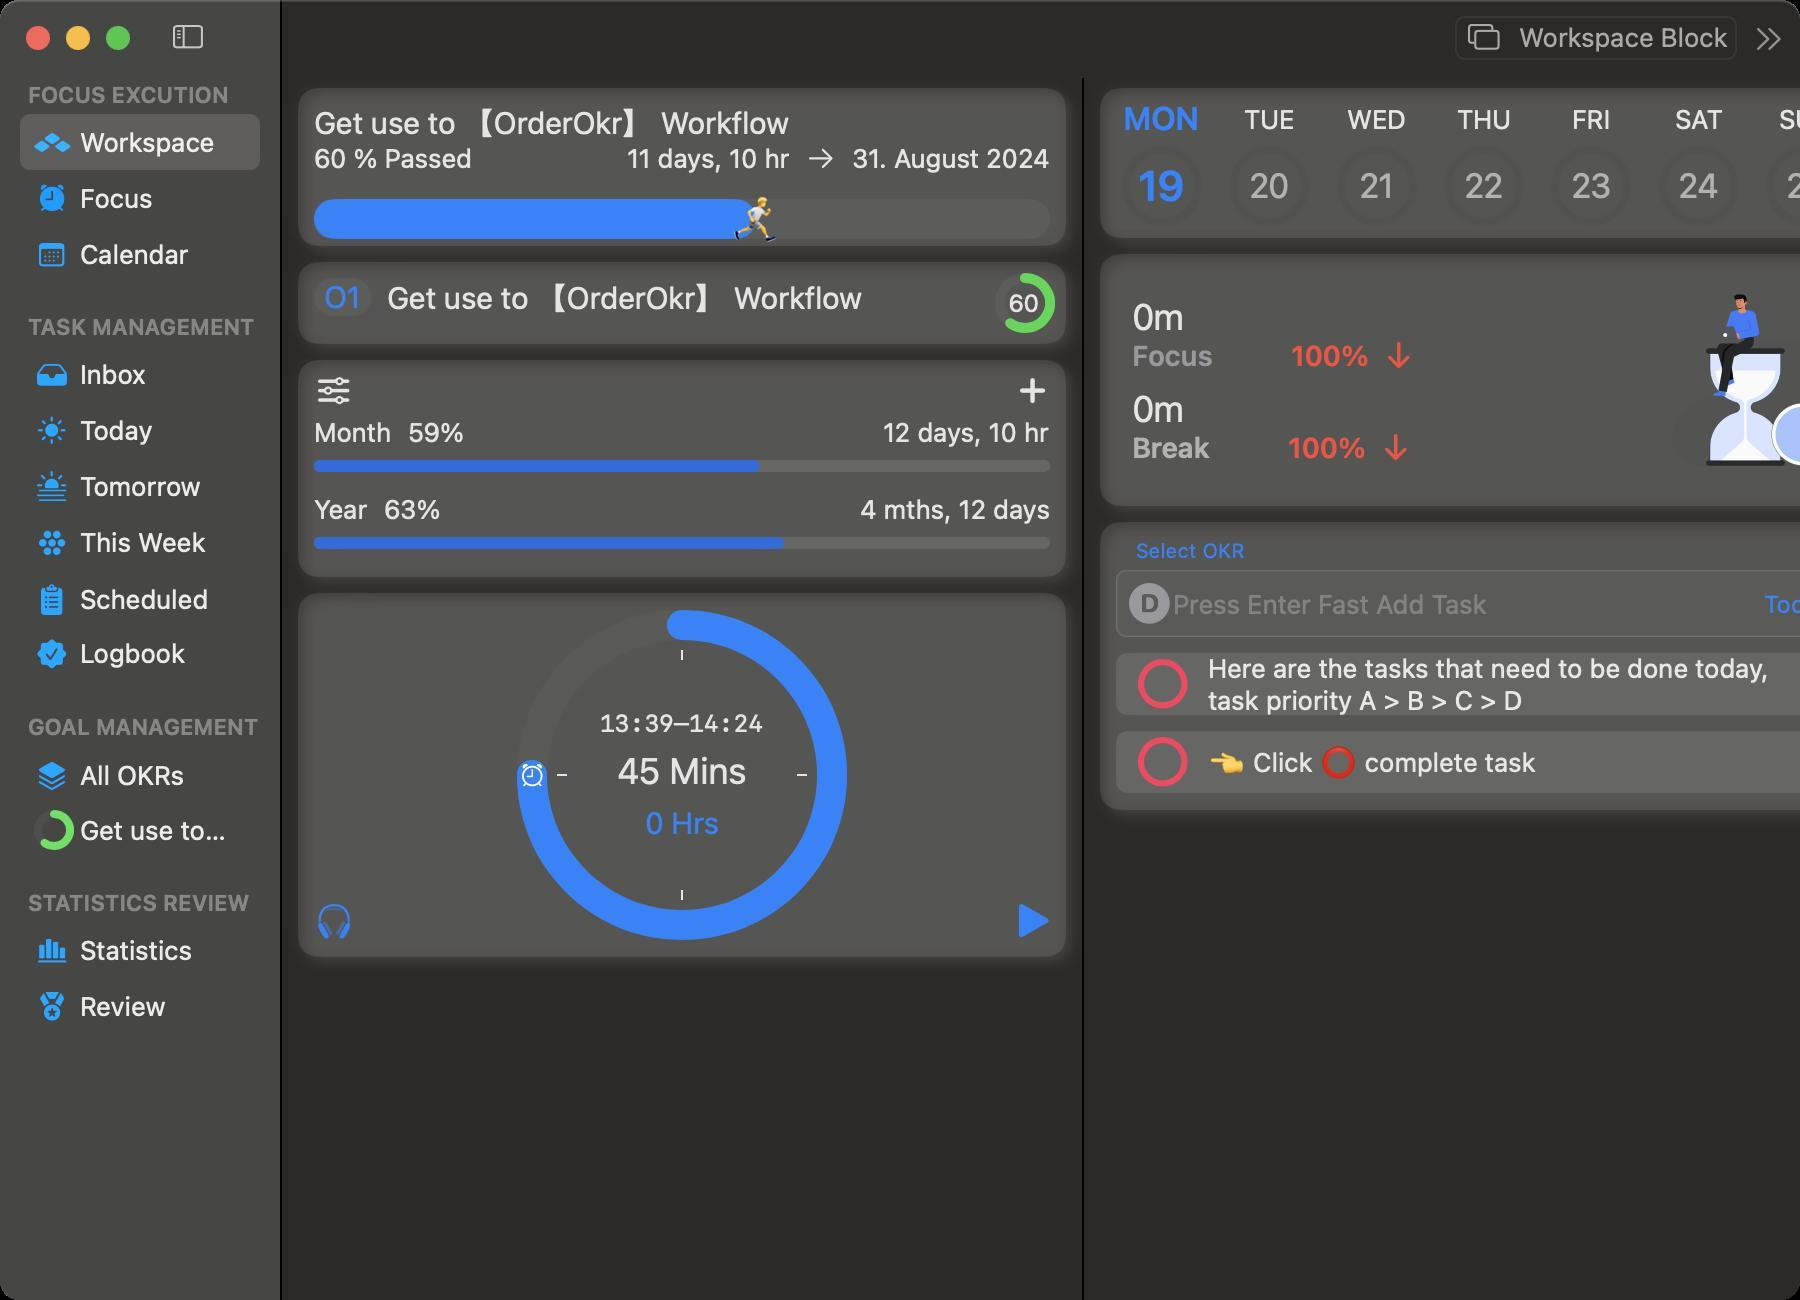
Accessibility tree:
{"name": "Agenda", "role": "AXWindow", "description": null, "role_description": "standard window", "value": null, "position": "414.00;210.00", "size": "900;650", "children": [{"name": null, "role": "AXGroup", "description": null, "role_description": "group", "value": null, "position": "0.00;0.00", "size": "900;650", "children": [{"name": null, "role": "AXSplitGroup", "description": null, "role_description": "split group", "value": null, "position": "0.00;0.00", "size": "900;650", "children": [{"name": null, "role": "AXGroup", "description": null, "role_description": "group", "value": null, "position": "0.00;0.00", "size": "140;650", "children": [{"name": null, "role": "AXScrollArea", "description": null, "role_description": "scroll area", "value": null, "position": "0.00;38.00", "size": "140;612", "children": [{"name": null, "role": "AXOutline", "description": "Sidebar", "role_description": "outline", "value": null, "position": "0.00;38.00", "size": "140;612", "children": [{"name": null, "role": "AXRow", "description": null, "role_description": "outline row", "value": null, "position": "0.00;38.00", "size": "140;19", "children": [{"name": null, "role": "AXCell", "description": null, "role_description": "cell", "value": null, "position": "10.00;38.00", "size": "120;19", "children": [{"name": null, "role": "AXGroup", "description": null, "role_description": "group", "value": null, "position": "14.00;38.00", "size": "124;19", "children": [{"name": null, "role": "AXHeading", "description": "FOCUS EXCUTION", "role_description": "heading", "value": null, "position": "14.00;40.50", "size": "100;14", "children": []}]}]}]}, {"name": null, "role": "AXRow", "description": null, "role_description": "outline row", "value": null, "position": "0.00;57.00", "size": "140;28", "children": [{"name": null, "role": "AXCell", "description": null, "role_description": "cell", "value": null, "position": "10.00;57.00", "size": "120;28", "children": [{"name": null, "role": "AXButton", "description": "Workspace", "role_description": "button", "value": null, "position": "17.00;63.00", "size": "90;16", "children": []}]}]}, {"name": null, "role": "AXRow", "description": null, "role_description": "outline row", "value": null, "position": "0.00;85.00", "size": "140;28", "children": [{"name": null, "role": "AXCell", "description": null, "role_description": "cell", "value": null, "position": "10.00;85.00", "size": "120;28", "children": [{"name": null, "role": "AXButton", "description": "Focus", "role_description": "button", "value": null, "position": "20.00;91.04", "size": "56;16", "children": []}]}]}, {"name": null, "role": "AXRow", "description": null, "role_description": "outline row", "value": null, "position": "0.00;113.00", "size": "140;28", "children": [{"name": null, "role": "AXCell", "description": null, "role_description": "cell", "value": null, "position": "10.00;113.00", "size": "120;28", "children": [{"name": null, "role": "AXButton", "description": "Calendar", "role_description": "button", "value": null, "position": "19.50;119.00", "size": "75;16", "children": []}]}]}, {"name": null, "role": "AXRow", "description": null, "role_description": "outline row", "value": null, "position": "0.00;154.00", "size": "140;19", "children": [{"name": null, "role": "AXCell", "description": null, "role_description": "cell", "value": null, "position": "10.00;154.00", "size": "120;19", "children": [{"name": null, "role": "AXGroup", "description": null, "role_description": "group", "value": null, "position": "14.00;154.00", "size": "124;19", "children": [{"name": null, "role": "AXHeading", "description": "TASK MANAGEMENT", "role_description": "heading", "value": null, "position": "14.00;156.50", "size": "114;14", "children": []}]}]}]}, {"name": null, "role": "AXRow", "description": null, "role_description": "outline row", "value": null, "position": "0.00;173.00", "size": "140;28", "children": [{"name": null, "role": "AXCell", "description": null, "role_description": "cell", "value": null, "position": "10.00;173.00", "size": "120;28", "children": [{"name": null, "role": "AXButton", "description": "Inbox", "role_description": "button", "value": null, "position": "18.50;179.00", "size": "54;16", "children": []}]}]}, {"name": null, "role": "AXRow", "description": null, "role_description": "outline row", "value": null, "position": "0.00;201.00", "size": "140;28", "children": [{"name": null, "role": "AXCell", "description": null, "role_description": "cell", "value": null, "position": "10.00;201.00", "size": "120;28", "children": [{"name": null, "role": "AXButton", "description": "Today", "role_description": "button", "value": null, "position": "19.00;206.79", "size": "58;16", "children": []}]}]}, {"name": null, "role": "AXRow", "description": null, "role_description": "outline row", "value": null, "position": "0.00;229.00", "size": "140;28", "children": [{"name": null, "role": "AXCell", "description": null, "role_description": "cell", "value": null, "position": "10.00;229.00", "size": "120;28", "children": [{"name": null, "role": "AXButton", "description": "Tomorrow", "role_description": "button", "value": null, "position": "18.50;234.83", "size": "82;16", "children": []}]}]}, {"name": null, "role": "AXRow", "description": null, "role_description": "outline row", "value": null, "position": "0.00;257.00", "size": "140;28", "children": [{"name": null, "role": "AXCell", "description": null, "role_description": "cell", "value": null, "position": "10.00;257.00", "size": "120;28", "children": [{"name": null, "role": "AXButton", "description": "This Week", "role_description": "button", "value": null, "position": "19.50;263.00", "size": "84;16", "children": []}]}]}, {"name": null, "role": "AXRow", "description": null, "role_description": "outline row", "value": null, "position": "0.00;285.00", "size": "140;28", "children": [{"name": null, "role": "AXCell", "description": null, "role_description": "cell", "value": null, "position": "10.00;285.00", "size": "120;28", "children": [{"name": null, "role": "AXButton", "description": "Scheduled", "role_description": "button", "value": null, "position": "20.50;291.00", "size": "84;16", "children": []}]}]}, {"name": null, "role": "AXRow", "description": null, "role_description": "outline row", "value": null, "position": "0.00;313.00", "size": "140;28", "children": [{"name": null, "role": "AXCell", "description": null, "role_description": "cell", "value": null, "position": "10.00;313.00", "size": "120;28", "children": [{"name": null, "role": "AXButton", "description": "Logbook", "role_description": "button", "value": null, "position": "18.50;318.58", "size": "74;16", "children": []}]}]}, {"name": null, "role": "AXRow", "description": null, "role_description": "outline row", "value": null, "position": "0.00;354.00", "size": "140;19", "children": [{"name": null, "role": "AXCell", "description": null, "role_description": "cell", "value": null, "position": "10.00;354.00", "size": "120;19", "children": [{"name": null, "role": "AXGroup", "description": null, "role_description": "group", "value": null, "position": "14.00;354.00", "size": "124;19", "children": [{"name": null, "role": "AXHeading", "description": "GOAL MANAGEMENT", "role_description": "heading", "value": null, "position": "14.00;356.50", "size": "116;14", "children": []}]}]}]}, {"name": null, "role": "AXRow", "description": null, "role_description": "outline row", "value": null, "position": "0.00;373.00", "size": "140;28", "children": [{"name": null, "role": "AXCell", "description": null, "role_description": "cell", "value": null, "position": "10.00;373.00", "size": "120;28", "children": [{"name": null, "role": "AXButton", "description": "All OKRs", "role_description": "button", "value": null, "position": "18.00;379.33", "size": "74;16", "children": []}]}]}, {"name": null, "role": "AXRow", "description": null, "role_description": "outline row", "value": null, "position": "0.00;401.00", "size": "140;28", "children": [{"name": null, "role": "AXCell", "description": null, "role_description": "cell", "value": null, "position": "10.00;401.00", "size": "120;28", "children": [{"name": null, "role": "AXButton", "description": "Get use to 【OrderOkr】 Workflow", "role_description": "button", "value": null, "position": "17.00;405.00", "size": "96;20", "children": []}]}]}, {"name": null, "role": "AXRow", "description": null, "role_description": "outline row", "value": null, "position": "0.00;442.00", "size": "140;19", "children": [{"name": null, "role": "AXCell", "description": null, "role_description": "cell", "value": null, "position": "10.00;442.00", "size": "120;19", "children": [{"name": null, "role": "AXGroup", "description": null, "role_description": "group", "value": null, "position": "14.00;442.00", "size": "124;19", "children": [{"name": null, "role": "AXHeading", "description": "STATISTICS REVIEW", "role_description": "heading", "value": null, "position": "14.00;444.50", "size": "111;14", "children": []}]}]}]}, {"name": null, "role": "AXRow", "description": null, "role_description": "outline row", "value": null, "position": "0.00;461.00", "size": "140;28", "children": [{"name": null, "role": "AXCell", "description": null, "role_description": "cell", "value": null, "position": "10.00;461.00", "size": "120;28", "children": [{"name": null, "role": "AXButton", "description": "Statistics", "role_description": "button", "value": null, "position": "19.00;467.00", "size": "78;16", "children": []}]}]}, {"name": null, "role": "AXRow", "description": null, "role_description": "outline row", "value": null, "position": "0.00;489.00", "size": "140;28", "children": [{"name": null, "role": "AXCell", "description": null, "role_description": "cell", "value": null, "position": "10.00;489.00", "size": "120;28", "children": [{"name": null, "role": "AXButton", "description": "Review", "role_description": "button", "value": null, "position": "20.00;494.83", "size": "63;16", "children": []}]}]}, {"name": null, "role": "AXColumn", "description": null, "role_description": "column", "value": null, "position": "10.00;38.00", "size": "120;612", "children": []}]}]}]}, {"name": null, "role": "AXSplitter", "description": null, "role_description": "splitter", "value": 140.0, "position": "140.00;38.00", "size": "1;612", "children": []}, {"name": null, "role": "AXGroup", "description": null, "role_description": "group", "value": null, "position": "141.00;0.00", "size": "759;650", "children": [{"name": null, "role": "AXSplitGroup", "description": null, "role_description": "split group", "value": null, "position": "141.00;39.00", "size": "801;611", "children": [{"name": null, "role": "AXGroup", "description": null, "role_description": "group", "value": null, "position": "141.00;39.00", "size": "400;611", "children": [{"name": null, "role": "AXScrollArea", "description": null, "role_description": "scroll area", "value": null, "position": "141.00;39.00", "size": "400;611", "children": [{"name": null, "role": "AXStaticText", "description": null, "role_description": "text", "value": "Get use to 【OrderOkr】 Workflow", "position": "157.00;52.00", "size": "238;19", "children": []}, {"name": null, "role": "AXStaticText", "description": null, "role_description": "text", "value": "60 % Passed", "position": "157.00;71.00", "size": "80;16", "children": []}, {"name": null, "role": "AXStaticText", "description": null, "role_description": "text", "value": "11 days, 10 hr", "position": "313.50;71.00", "size": "82;16", "children": []}, {"name": null, "role": "AXImage", "description": "Right", "role_description": "image", "value": null, "position": "404.50;74.00", "size": "12;10", "children": []}, {"name": null, "role": "AXStaticText", "description": null, "role_description": "text", "value": "31. August 2024", "position": "426.00;71.00", "size": "99;16", "children": []}, {"name": null, "role": "AXStaticText", "description": null, "role_description": "text", "value": "🏃", "position": "363.00;95.00", "size": "28;29", "children": []}, {"name": null, "role": "AXStaticText", "description": null, "role_description": "text", "value": "O1", "position": "162.00;139.15", "size": "18;19", "children": []}, {"name": null, "role": "AXStaticText", "description": null, "role_description": "text", "value": "Get use to 【OrderOkr】 Workflow", "position": "193.50;139.65", "size": "238;19", "children": []}, {"name": null, "role": "AXButton", "description": "60", "role_description": "button", "value": null, "position": "500.00;136.50", "size": "28;30", "children": []}, {"name": null, "role": "AXButton", "description": "Edit", "role_description": "button", "value": null, "position": "159.00;188.50", "size": "16;14", "children": []}, {"name": null, "role": "AXButton", "description": "Add", "role_description": "button", "value": null, "position": "510.00;189.00", "size": "13;13", "children": []}, {"name": null, "role": "AXProgressIndicator", "description": "Month, 59%, 12 days, 10 hr", "role_description": "progress indicator", "value": 0.599005354062591, "position": "157.00;207.89", "size": "368;34", "children": []}, {"name": null, "role": "AXProgressIndicator", "description": "Year, 63%, 4 mths, 12 days", "role_description": "progress indicator", "value": 0.6325888596479577, "position": "157.00;246.64", "size": "368;34", "children": []}, {"name": null, "role": "AXStaticText", "description": null, "role_description": "text", "value": "13:39–14:24", "position": "300.00;354.14", "size": "82;15", "children": []}, {"name": null, "role": "AXImage", "description": "Alarm", "role_description": "image", "value": null, "position": "261.00;382.00", "size": "10;12", "children": []}, {"name": null, "role": "AXStaticText", "description": null, "role_description": "text", "value": "45 Mins", "position": "308.50;375.14", "size": "65;21", "children": []}, {"name": null, "role": "AXStaticText", "description": null, "role_description": "text", "value": "0 Hrs", "position": "322.25;402.14", "size": "38;19", "children": []}, {"name": null, "role": "AXButton", "description": "Airpods Max", "role_description": "button", "value": null, "position": "159.00;452.00", "size": "16;18", "children": []}, {"name": null, "role": "AXButton", "description": "Play", "role_description": "button", "value": null, "position": "509.50;452.00", "size": "15;17", "children": []}]}]}, {"name": null, "role": "AXSplitter", "description": null, "role_description": "splitter", "value": 400.0, "position": "541.00;39.00", "size": "1;611", "children": []}, {"name": null, "role": "AXGroup", "description": null, "role_description": "group", "value": null, "position": "542.00;39.00", "size": "400;611", "children": [{"name": null, "role": "AXScrollArea", "description": null, "role_description": "scroll area", "value": null, "position": "542.00;39.00", "size": "400;611", "children": [{"name": null, "role": "AXStaticText", "description": null, "role_description": "text", "value": "MON", "position": "561.61;50.00", "size": "38;19", "children": []}, {"name": null, "role": "AXStaticText", "description": null, "role_description": "text", "value": "TUE", "position": "621.82;51.50", "size": "26;16", "children": []}, {"name": null, "role": "AXStaticText", "description": null, "role_description": "text", "value": "WED", "position": "673.29;51.50", "size": "30;16", "children": []}, {"name": null, "role": "AXStaticText", "description": null, "role_description": "text", "value": "THU", "position": "728.25;51.50", "size": "28;16", "children": []}, {"name": null, "role": "AXStaticText", "description": null, "role_description": "text", "value": "FRI", "position": "785.96;51.50", "size": "20;16", "children": []}, {"name": null, "role": "AXStaticText", "description": null, "role_description": "text", "value": "SAT", "position": "837.43;51.50", "size": "24;16", "children": []}, {"name": null, "role": "AXStaticText", "description": null, "role_description": "text", "value": "SUN", "position": "889.39;51.50", "size": "28;16", "children": []}, {"name": null, "role": "AXStaticText", "description": null, "role_description": "text", "value": "19", "position": "569.11;80.50", "size": "24;25", "children": []}, {"name": null, "role": "AXStaticText", "description": null, "role_description": "text", "value": "20", "position": "624.32;83.00", "size": "20;20", "children": []}, {"name": null, "role": "AXStaticText", "description": null, "role_description": "text", "value": "21", "position": "679.54;83.00", "size": "18;20", "children": []}, {"name": null, "role": "AXStaticText", "description": null, "role_description": "text", "value": "22", "position": "732.00;83.00", "size": "20;20", "children": []}, {"name": null, "role": "AXStaticText", "description": null, "role_description": "text", "value": "23", "position": "785.46;83.00", "size": "20;20", "children": []}, {"name": null, "role": "AXStaticText", "description": null, "role_description": "text", "value": "24", "position": "839.18;83.00", "size": "20;20", "children": []}, {"name": null, "role": "AXStaticText", "description": null, "role_description": "text", "value": "25", "position": "893.14;83.00", "size": "20;20", "children": []}, {"name": null, "role": "AXStaticText", "description": null, "role_description": "text", "value": "0m", "position": "566.00;148.00", "size": "26;21", "children": []}, {"name": null, "role": "AXStaticText", "description": null, "role_description": "text", "value": "Focus", "position": "566.00;169.00", "size": "40;17", "children": []}, {"name": null, "role": "AXStaticText", "description": null, "role_description": "text", "value": "100%", "position": "645.50;169.00", "size": "39;17", "children": []}, {"name": null, "role": "AXImage", "description": "Down", "role_description": "image", "value": null, "position": "694.00;171.00", "size": "11;14", "children": []}, {"name": null, "role": "AXStaticText", "description": null, "role_description": "text", "value": "0m", "position": "566.00;194.00", "size": "26;21", "children": []}, {"name": null, "role": "AXStaticText", "description": null, "role_description": "text", "value": "Break", "position": "566.00;215.00", "size": "39;17", "children": []}, {"name": null, "role": "AXStaticText", "description": null, "role_description": "text", "value": "100%", "position": "644.00;215.00", "size": "39;17", "children": []}, {"name": null, "role": "AXImage", "description": "Down", "role_description": "image", "value": null, "position": "692.50;217.00", "size": "11;14", "children": []}, {"name": null, "role": "AXImage", "description": "Save", "role_description": "image", "value": null, "position": "836.00;147.00", "size": "90;86", "children": []}, {"name": null, "role": "AXOpaqueProviderGroup", "description": null, "role_description": "list", "value": null, "position": "558.00;269.00", "size": "368;128", "children": [{"name": null, "role": "AXGroup", "description": null, "role_description": "group", "value": null, "position": "558.00;269.00", "size": "368;50", "children": [{"name": null, "role": "AXHeading", "description": "Select OKR", "role_description": "heading", "value": null, "position": "568.00;269.00", "size": "54;13", "children": []}, {"name": null, "role": "AXImage", "description": "d.circle.fill", "role_description": "image", "value": null, "position": "564.50;291.50", "size": "20;20", "children": []}, {"name": null, "role": "AXTextField", "description": null, "role_description": "text field", "value": "", "position": "586.50;294.00", "size": "290;16", "children": []}, {"name": null, "role": "AXButton", "description": "Today", "role_description": "button", "value": null, "position": "882.00;294.25", "size": "34;15", "children": []}]}, {"name": null, "role": "AXButton", "description": "circle", "role_description": "button", "value": null, "position": "569.00;329.50", "size": "25;25", "children": []}, {"name": null, "role": "AXStaticText", "description": null, "role_description": "text", "value": "Here are the tasks that need to be done today, task priority A > B > C > D", "position": "604.00;326.00", "size": "284;32", "children": []}, {"name": null, "role": "AXButton", "description": "circle", "role_description": "button", "value": null, "position": "569.00;368.50", "size": "25;25", "children": []}, {"name": null, "role": "AXStaticText", "description": null, "role_description": "text", "value": "👈 Click ⭕️ complete task", "position": "604.00;373.00", "size": "164;16", "children": []}]}]}]}]}]}]}]}, {"name": null, "role": "AXGroup", "description": null, "role_description": "group", "value": null, "position": "0.00;0.00", "size": "900;38", "children": []}, {"name": null, "role": "AXToolbar", "description": null, "role_description": "toolbar", "value": null, "position": "0.00;0.00", "size": "900;38", "children": [{"name": null, "role": "AXButton", "description": "Hide Sidebar", "role_description": "button", "value": null, "position": "76.00;0.00", "size": "36;38", "children": [{"name": null, "role": "AXButton", "description": "Hide Sidebar", "role_description": "button", "value": null, "position": "85.00;8.00", "size": "18;16", "children": []}]}, {"name": null, "role": "AXButton", "description": "Workspace Block", "role_description": "button", "value": null, "position": "723.00;0.00", "size": "150;38", "children": [{"name": null, "role": "AXButton", "description": "Workspace Block", "role_description": "button", "value": null, "position": "732.50;9.00", "size": "132;16", "children": []}]}, {"name": null, "role": "AXPopUpButton", "description": "more toolbar items", "role_description": "pop up button", "value": null, "position": "869.00;12.00", "size": "26;14", "children": []}]}, {"name": null, "role": "AXButton", "description": null, "role_description": "close button", "value": null, "position": "12.00;11.00", "size": "14;16", "children": []}, {"name": null, "role": "AXButton", "description": null, "role_description": "full screen button", "value": null, "position": "52.00;11.00", "size": "14;16", "children": [{"name": null, "role": "AXGroup", "description": null, "role_description": "group", "value": null, "position": "52.00;11.00", "size": "14;16", "children": [{"name": null, "role": "AXGroup", "description": null, "role_description": "group", "value": null, "position": "52.00;11.00", "size": "14;16", "children": []}]}]}, {"name": null, "role": "AXButton", "description": null, "role_description": "minimize button", "value": null, "position": "32.00;11.00", "size": "14;16", "children": []}]}